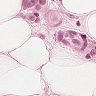
Metastatic tissue present: yes